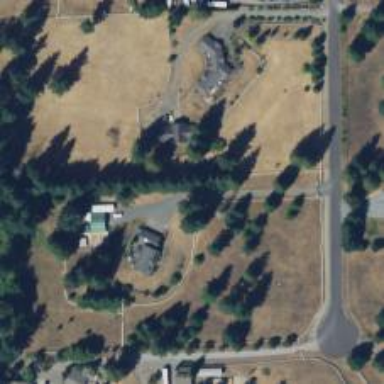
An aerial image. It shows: Driveway.